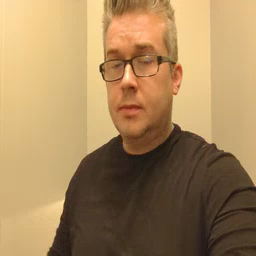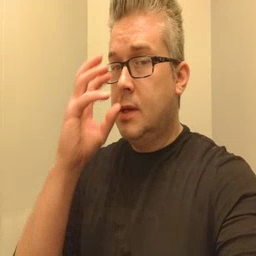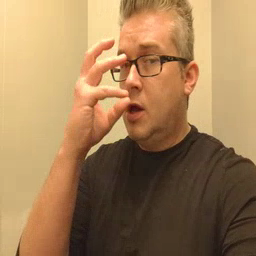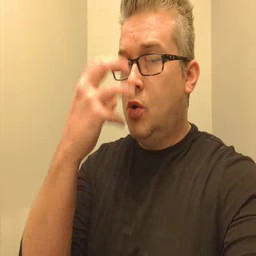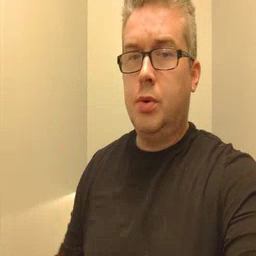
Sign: clown